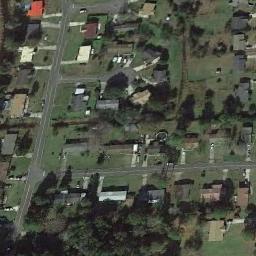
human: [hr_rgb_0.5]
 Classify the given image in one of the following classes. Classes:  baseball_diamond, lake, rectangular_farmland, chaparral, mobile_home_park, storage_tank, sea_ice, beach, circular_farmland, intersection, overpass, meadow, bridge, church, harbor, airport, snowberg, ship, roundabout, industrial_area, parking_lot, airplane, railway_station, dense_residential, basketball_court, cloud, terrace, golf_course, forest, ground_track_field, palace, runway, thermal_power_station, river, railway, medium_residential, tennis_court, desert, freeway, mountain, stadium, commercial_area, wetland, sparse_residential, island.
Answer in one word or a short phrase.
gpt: medium_residential